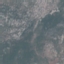
Land use / land cover class: HerbaceousVegetation